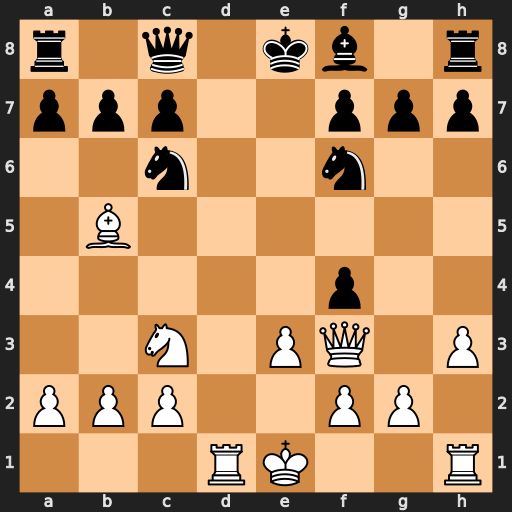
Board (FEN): r1q1kb1r/ppp2ppp/2n2n2/1B6/5p2/2N1PQ1P/PPP2PP1/3RK2R
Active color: w
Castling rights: Kkq
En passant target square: -
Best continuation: Bxc6+ bxc6 Qxc6+ Nd7 Rxd7